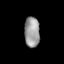
Tissue: lung
Cell type: Endothelial cells
Senescence score: 0.5507
Nuclear area (px): 454
Mean DAPI intensity: 153.59